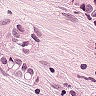
Metastatic tissue present: yes